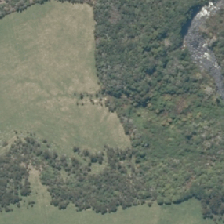
Land cover: deciduous_hardwood